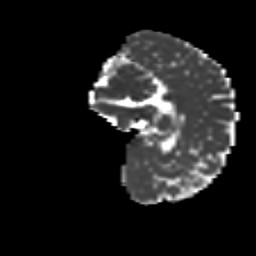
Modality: MD
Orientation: sagittal
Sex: female
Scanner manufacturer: siemens
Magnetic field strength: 3 T
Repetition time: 5 s
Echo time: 0.071 s